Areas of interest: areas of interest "Transportation stations"
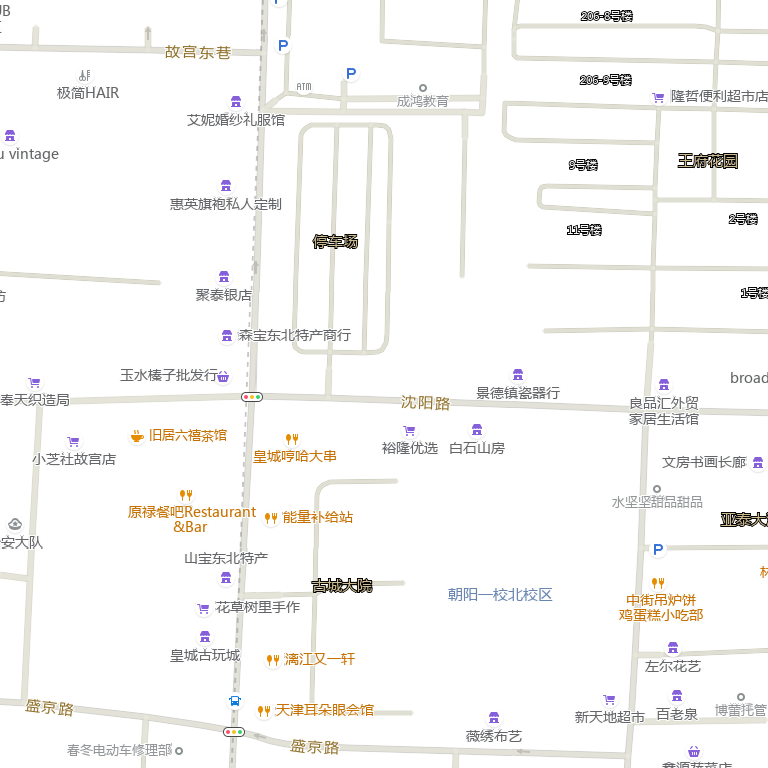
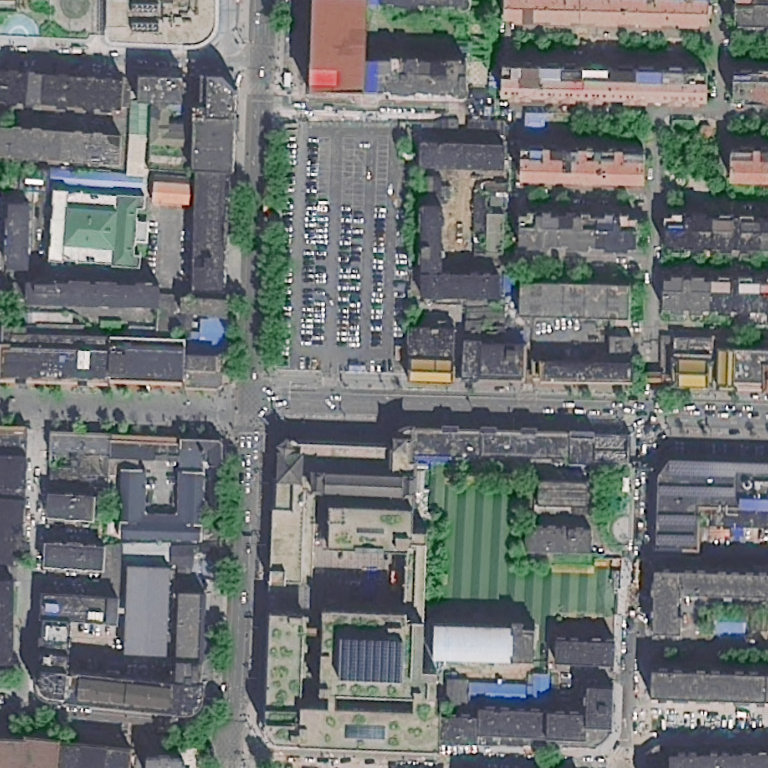